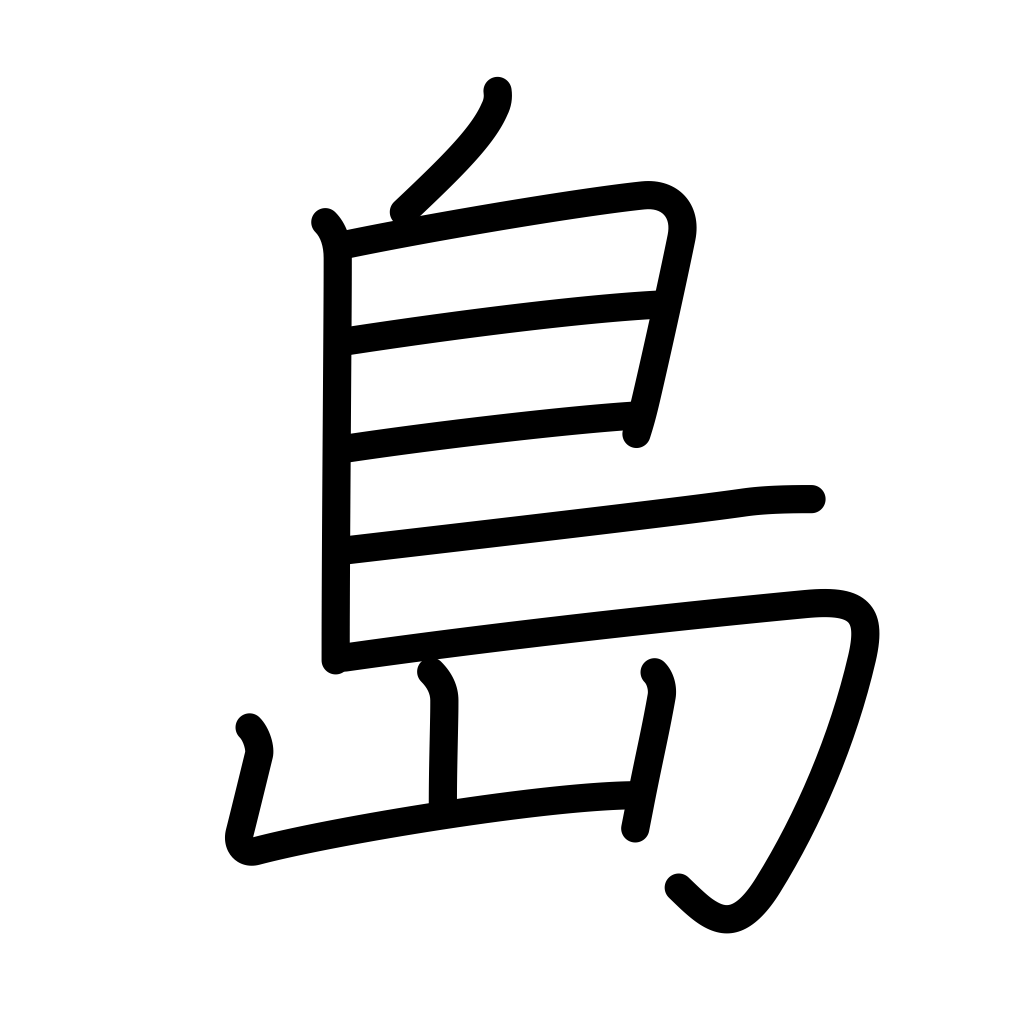
Meaning: island